Question: I have the following SQL tables:

Each profile has multiple social media accounts and i am really interested in getting the URLs for each profile, there are 5 social media platforms, Facebook, Twitter, Instagram etc.
I know i can get desired results by using 5 left joins but what i really want is to create just one join and then pivot the results. So what i'm really asking for is how to achieve this using PIVOT. Could some one provide an example or show me how to achieve it with such diagram.
I would like to get back a result consisting of ID(profile), and all social media platforms as separate columns with their corresponding URLs
The tables:
<URL>
<URL>
<URL>
Expected Result:
<URL>
Thanks in advance
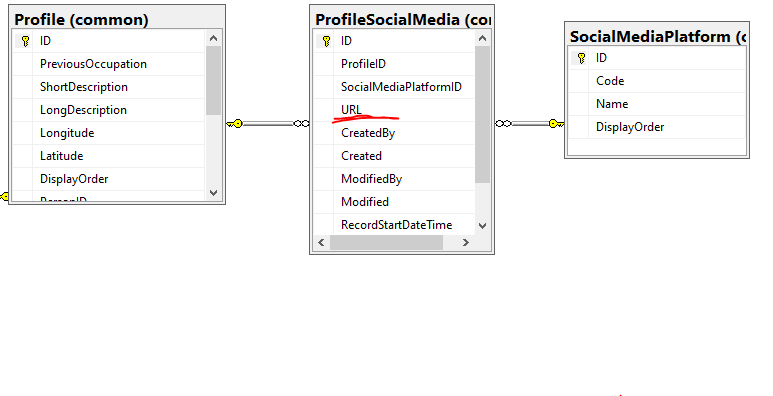
Answer: You can do conditional aggregation:
'''
select
p.id,
p.long_description,
max(case when m.name = 'Facebook' then pm.url end) url_facebook,
max(case when m.name = 'Twitter' then pm.url end) url_twitter,
max(case when m.name = 'Instragram' then pm.url end) url_instragram
from profile p
inner join profile_social_media pm on pm.profile_id = p.id
inner join social_media_platform m on m.id = pm.social_media_platform_id
group by p.id, p.long_description
'''